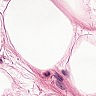
Metastatic tissue present: no